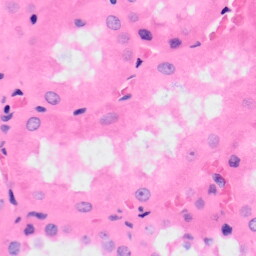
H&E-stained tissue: Kidney